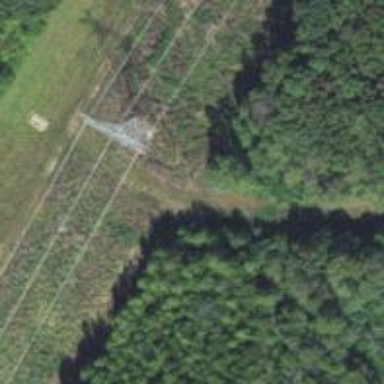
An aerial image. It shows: Power tower.